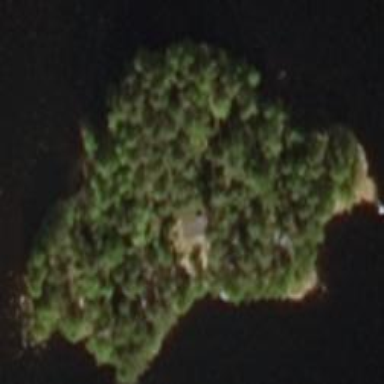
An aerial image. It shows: Island.